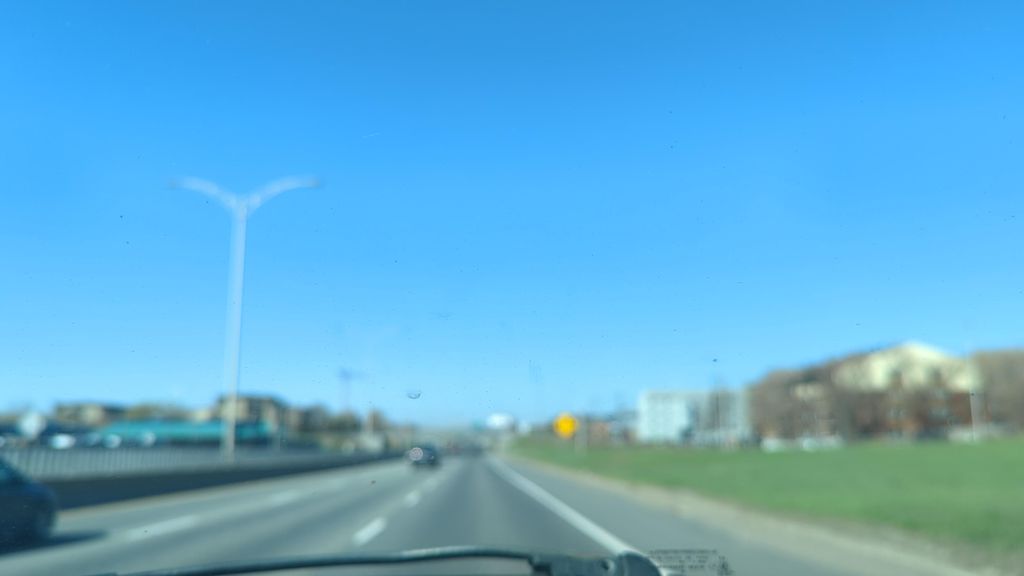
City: quebec_city